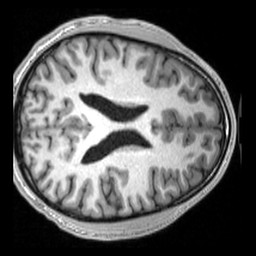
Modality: T1w
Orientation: axial
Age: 16
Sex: male
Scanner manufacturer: siemens
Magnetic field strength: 3 T
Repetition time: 2.53 s
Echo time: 0.00174 s